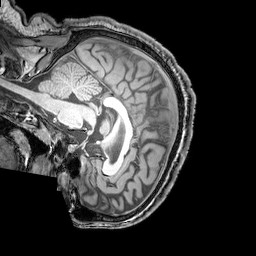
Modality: T1w
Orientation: sagittal
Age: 25
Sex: male
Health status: healthy
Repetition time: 0.081 s
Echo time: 0.037 s